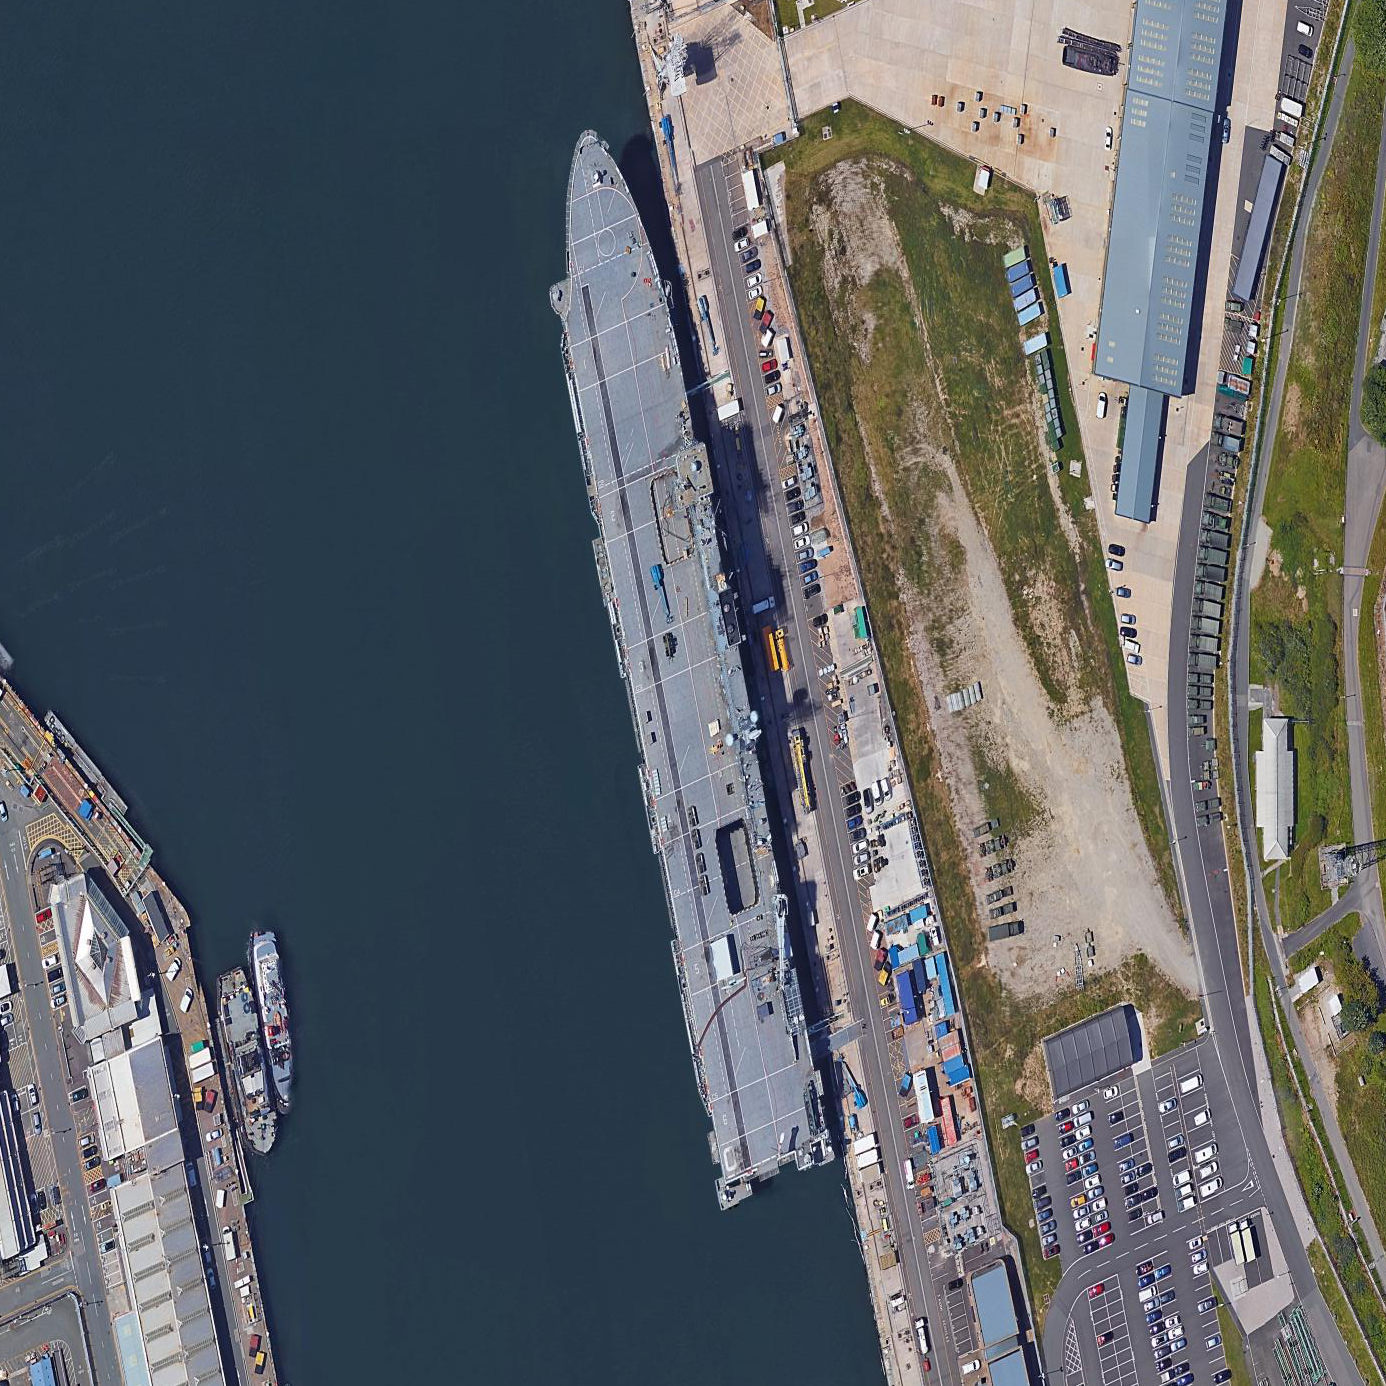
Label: assault